Field crop: maize
Growth stage: 2
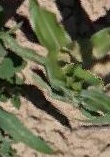
Species: maize